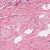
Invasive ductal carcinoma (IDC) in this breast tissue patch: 0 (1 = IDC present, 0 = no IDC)